Question: I am trying to plot tables in a plot, using 'grid'. I have 2 tables and I want them to be aligned on their headers:
'''
library(grid)
library(gridExtra)
pdf('test.pdf')
DF1=data.frame(name=1:10,value=1:10)
DF2=data.frame(name=1:4,value=1:4)
grid.newpage()
pushViewport(viewport(layout=grid.layout(1, 2, widths=unit(c(3,3), "inches"))))
pushViewport(viewport(layout.pos.col=1, layout.pos.row=1))
grid.draw(tableGrob(DF1, gp=gpar(fontsize=6, lwd=.5)))
popViewport(1)
pushViewport(viewport(layout.pos.col=2, layout.pos.row=1, clip="on"))
grid.draw(tableGrob(DF2, gp=gpar(fontsize=6, lwd=.5)))
popViewport()
graphics.off()
'''
This gives me the bellow:
How can I make sure that the headers "name","value" are on the same row ?

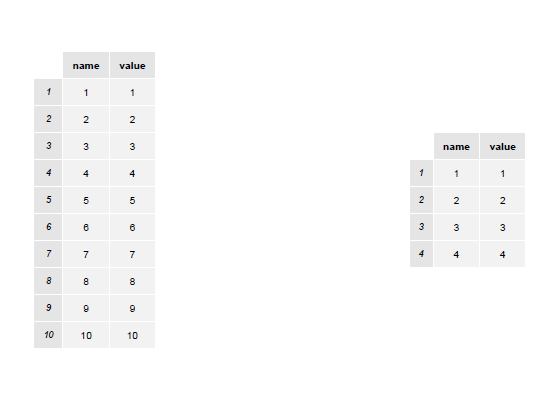
Answer: '''
library(gridExtra)
d1=data.frame(name=1:10,value=1:10)
d2=data.frame(name=1:4,value=1:4)
g1 <- tableGrob(d1)
g2 <- tableGrob(d2)
w1 <- grobWidth(g1)
w2 <- grobWidth(g2)
h1 <- grobHeight(g1)
h2 <- grobHeight(g2)
grid.newpage()
grid.draw(grobTree(g1, vp=viewport(x=unit(0.5, "npc") - 0.5*w1 - unit(1,"line"),
y=unit(1,"npc") - h1*0.5)))
grid.draw(grobTree(g2, vp=viewport(x=unit(0.5, "npc") + 0.5*w2 + unit(1,"line"),
y=unit(1,"npc") - h2*0.5)))
'''